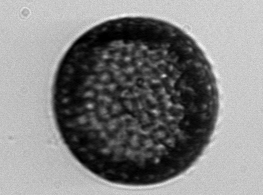
Label: Coscinodiscus